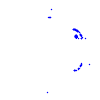
Particle: kaon